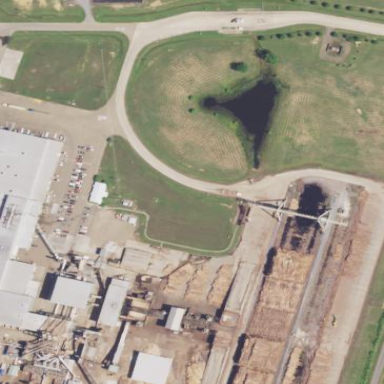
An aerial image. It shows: Industrial area with sawmill. The works are man-made structure.